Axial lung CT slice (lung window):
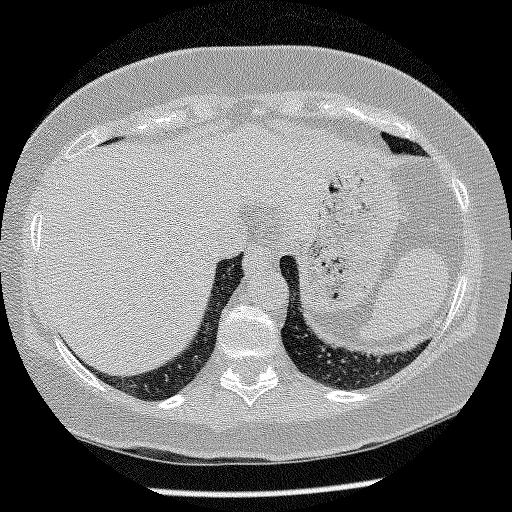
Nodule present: no